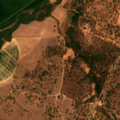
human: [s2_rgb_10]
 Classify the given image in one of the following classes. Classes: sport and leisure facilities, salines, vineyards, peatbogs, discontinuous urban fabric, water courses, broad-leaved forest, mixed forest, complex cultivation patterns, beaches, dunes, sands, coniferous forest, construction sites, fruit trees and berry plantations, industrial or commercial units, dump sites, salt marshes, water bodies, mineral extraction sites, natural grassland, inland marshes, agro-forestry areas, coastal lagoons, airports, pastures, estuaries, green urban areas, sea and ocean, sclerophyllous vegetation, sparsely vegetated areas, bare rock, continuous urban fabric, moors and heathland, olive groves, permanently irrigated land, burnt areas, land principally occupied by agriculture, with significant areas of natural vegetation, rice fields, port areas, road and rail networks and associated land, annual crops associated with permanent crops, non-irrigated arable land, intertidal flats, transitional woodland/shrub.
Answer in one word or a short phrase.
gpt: rice fields, pastures, agro-forestry areas